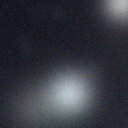
Screen state: off